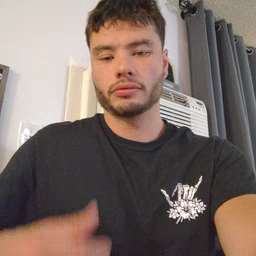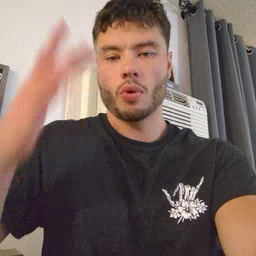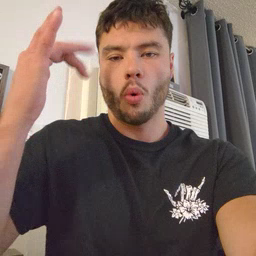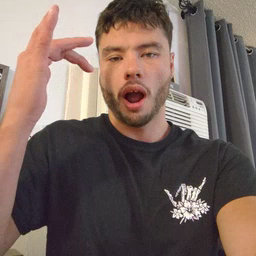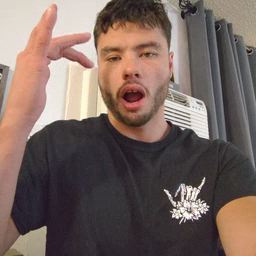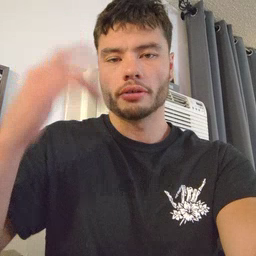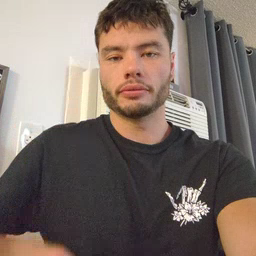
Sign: why